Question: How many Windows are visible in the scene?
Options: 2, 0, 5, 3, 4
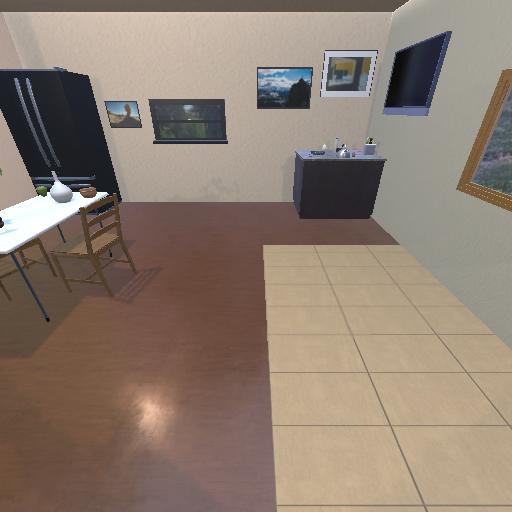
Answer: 2